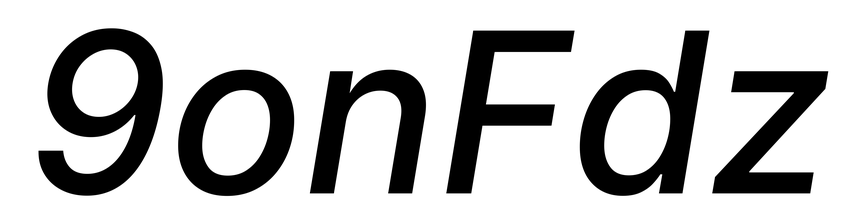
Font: Inter-Italic_Medium_Italic